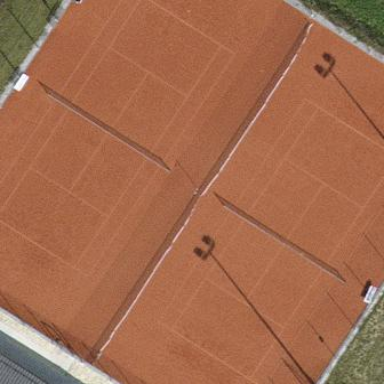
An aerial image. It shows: Tennis pitch with clay surface for leisure sports.